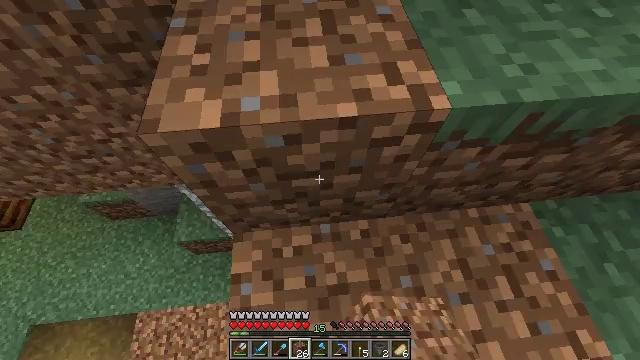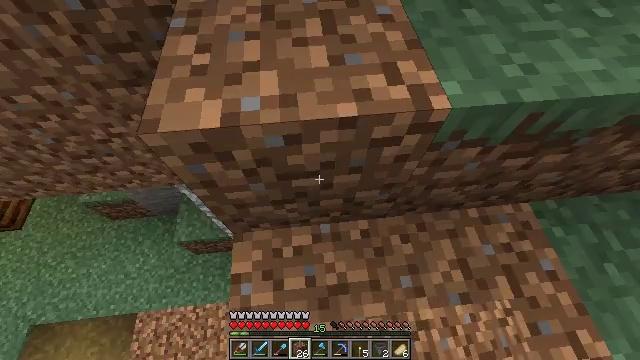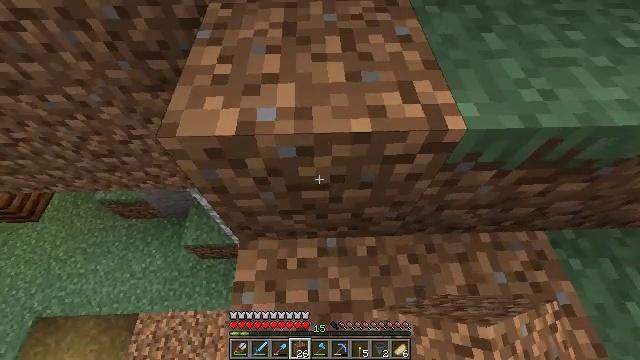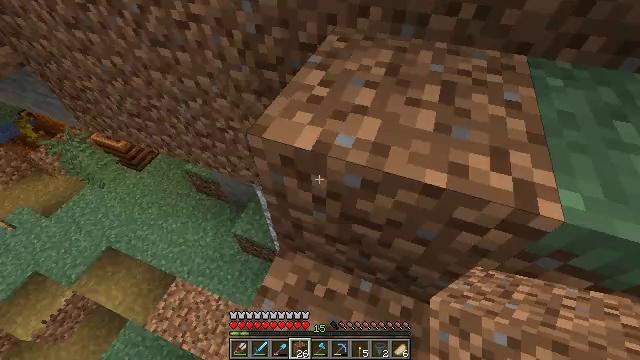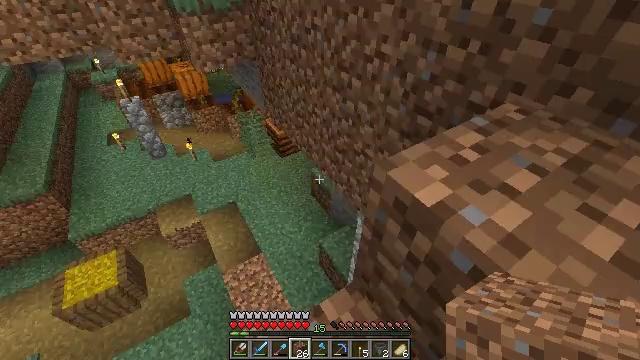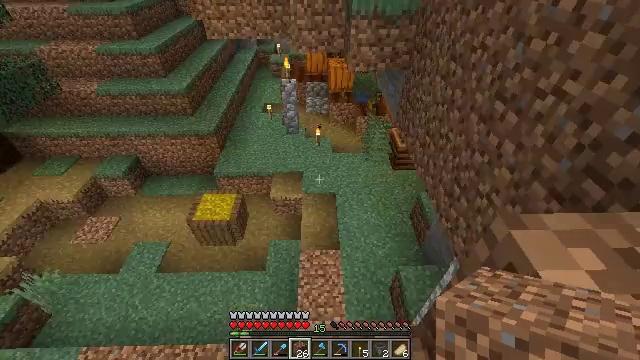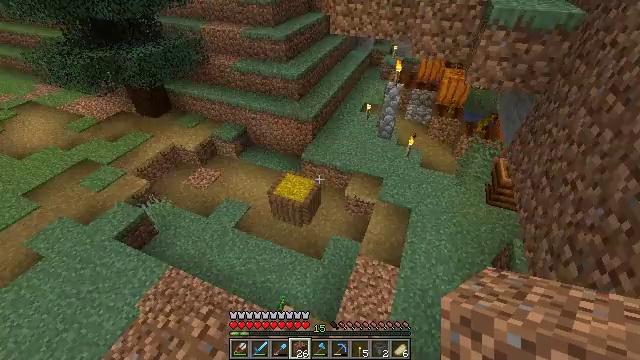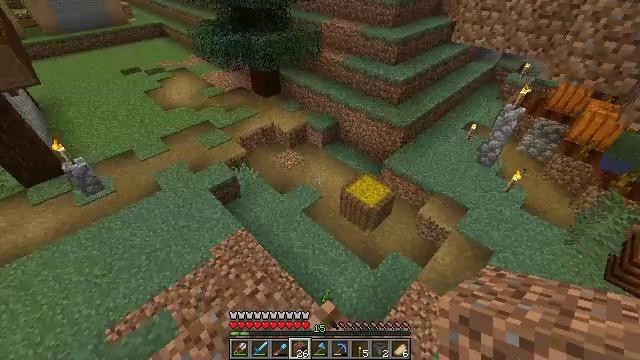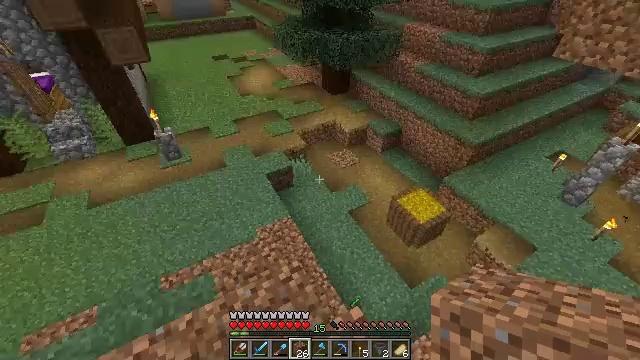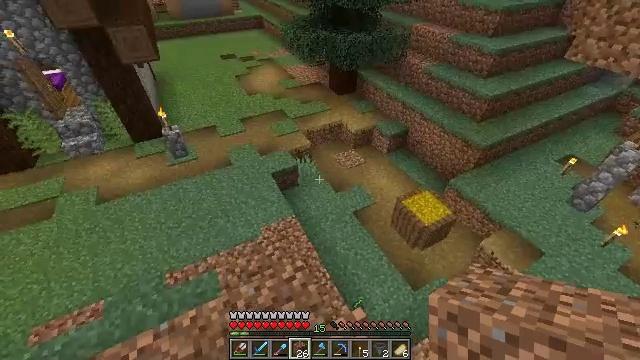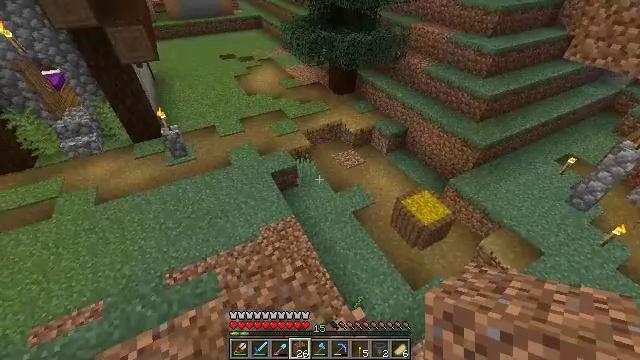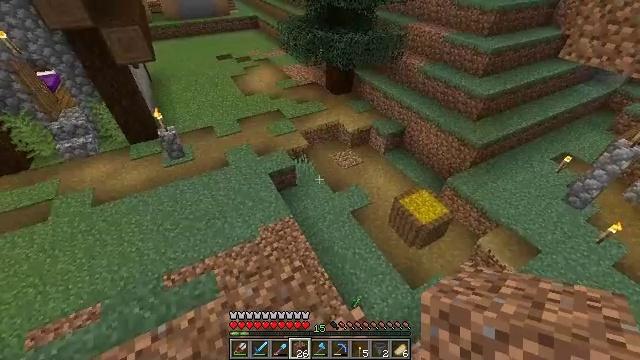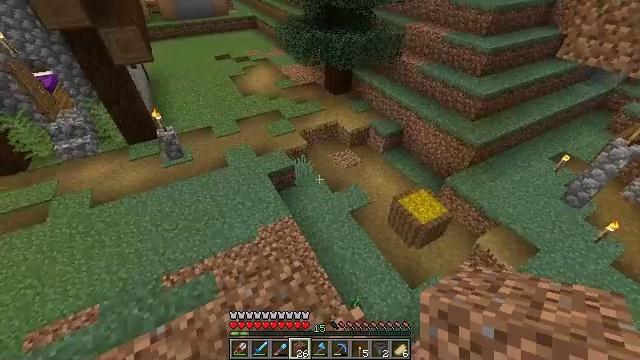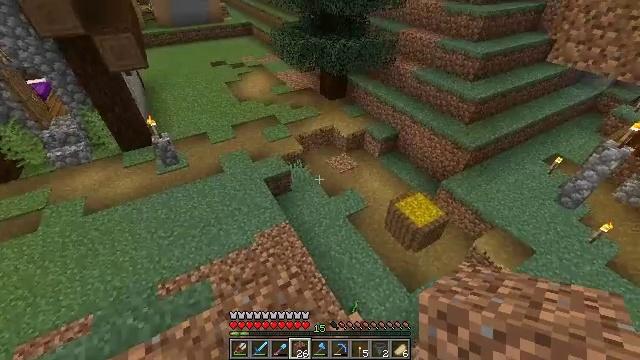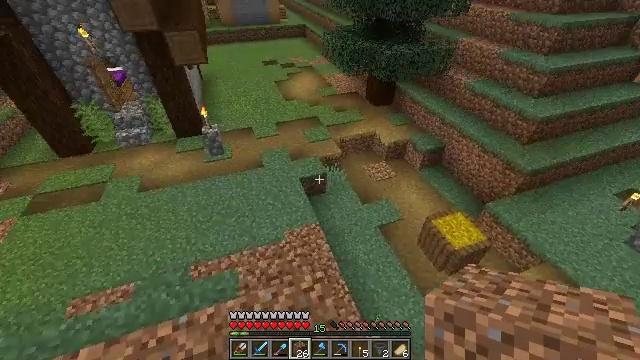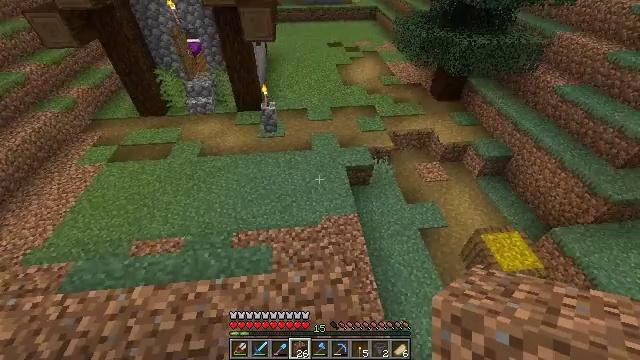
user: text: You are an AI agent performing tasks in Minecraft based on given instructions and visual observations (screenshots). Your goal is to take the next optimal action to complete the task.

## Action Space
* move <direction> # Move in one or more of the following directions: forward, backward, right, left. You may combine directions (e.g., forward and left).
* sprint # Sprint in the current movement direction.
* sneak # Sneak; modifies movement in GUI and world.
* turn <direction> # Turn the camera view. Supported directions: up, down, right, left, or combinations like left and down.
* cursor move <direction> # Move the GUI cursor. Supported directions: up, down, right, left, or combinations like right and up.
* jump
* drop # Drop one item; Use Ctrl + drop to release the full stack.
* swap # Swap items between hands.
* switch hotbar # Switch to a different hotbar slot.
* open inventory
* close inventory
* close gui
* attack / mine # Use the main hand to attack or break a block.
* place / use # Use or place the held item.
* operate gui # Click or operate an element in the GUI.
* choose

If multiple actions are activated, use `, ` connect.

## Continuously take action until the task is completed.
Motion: motion action
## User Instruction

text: Attack the large fern to gather it.
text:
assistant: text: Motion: no_op
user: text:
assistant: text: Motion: turn left and up
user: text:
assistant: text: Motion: turn left and up
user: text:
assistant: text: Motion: turn left and up
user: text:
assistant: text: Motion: turn left and up
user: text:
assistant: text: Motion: turn left
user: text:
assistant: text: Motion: turn left
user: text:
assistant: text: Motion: turn left
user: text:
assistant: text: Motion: turn left
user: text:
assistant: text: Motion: no_op
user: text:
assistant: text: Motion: no_op
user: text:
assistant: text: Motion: no_op
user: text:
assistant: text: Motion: turn right and up
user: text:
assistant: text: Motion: move forward, turn left
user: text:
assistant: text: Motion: move forward, turn left and down
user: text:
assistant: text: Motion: move forward, turn left and down
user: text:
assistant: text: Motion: move forward, turn left and down
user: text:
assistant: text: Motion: move forward, turn down
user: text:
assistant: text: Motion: move forward
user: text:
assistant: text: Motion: move forward
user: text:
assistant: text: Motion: move forward, sprint
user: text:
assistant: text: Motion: move forward, sprint
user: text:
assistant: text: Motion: move forward, sprint
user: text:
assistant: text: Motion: move forward, sprint
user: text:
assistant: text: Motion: move forward
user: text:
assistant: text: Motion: move forward, turn up
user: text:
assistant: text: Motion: move forward, sprint, turn left and up
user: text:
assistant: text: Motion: move forward, sprint, turn left and up
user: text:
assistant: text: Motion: move forward, sprint, turn left and up
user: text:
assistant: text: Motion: move forward, turn left and up